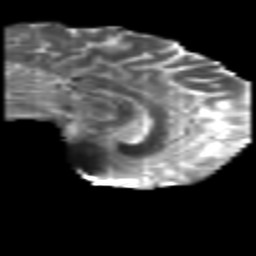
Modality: T2w
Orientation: sagittal
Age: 28
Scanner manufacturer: philips
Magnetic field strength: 3 T
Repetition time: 8.612 s
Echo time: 0.1268 s